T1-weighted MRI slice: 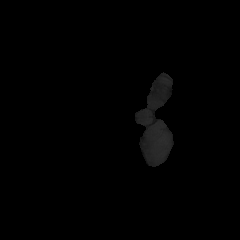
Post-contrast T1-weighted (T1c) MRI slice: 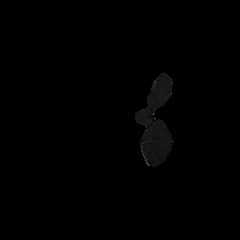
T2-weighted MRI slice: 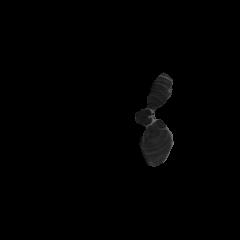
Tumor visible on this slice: no